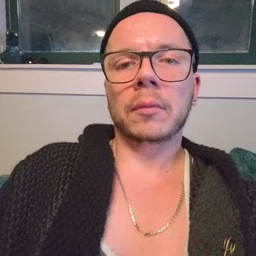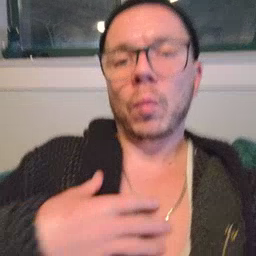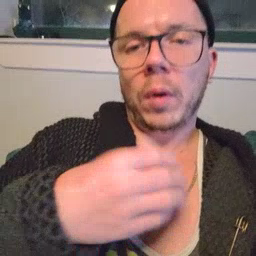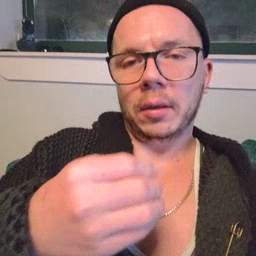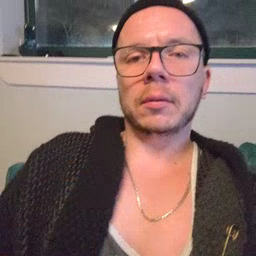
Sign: white